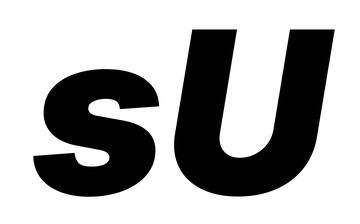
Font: Inter-Italic_Black_Italic